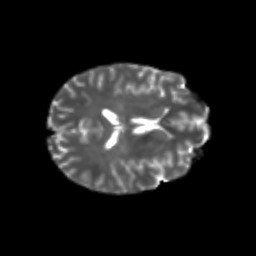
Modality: T2w
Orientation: axial
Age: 22
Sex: female
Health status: healthy
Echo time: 0.074 s